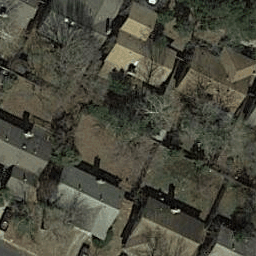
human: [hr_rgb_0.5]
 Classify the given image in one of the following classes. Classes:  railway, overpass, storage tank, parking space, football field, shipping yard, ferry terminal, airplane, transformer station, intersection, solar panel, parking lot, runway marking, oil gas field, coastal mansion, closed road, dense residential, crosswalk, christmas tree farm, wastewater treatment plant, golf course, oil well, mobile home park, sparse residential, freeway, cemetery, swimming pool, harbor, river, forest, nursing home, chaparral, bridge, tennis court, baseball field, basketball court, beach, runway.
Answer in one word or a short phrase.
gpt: dense residential